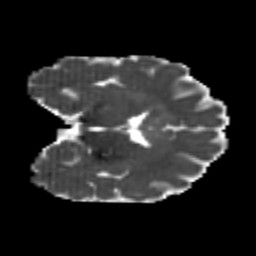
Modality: MD
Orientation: coronal
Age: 23
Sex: male
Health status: healthy
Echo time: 0.074 s